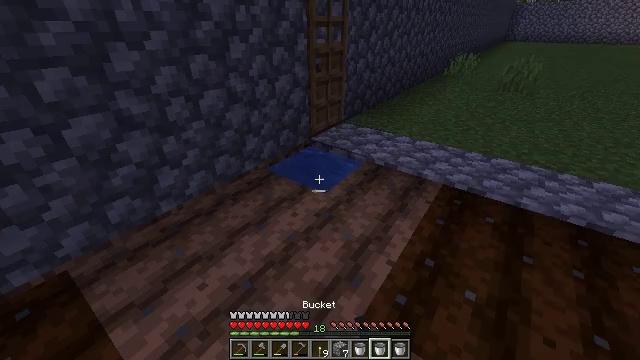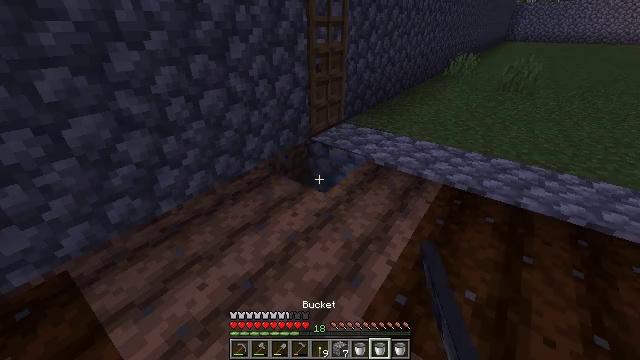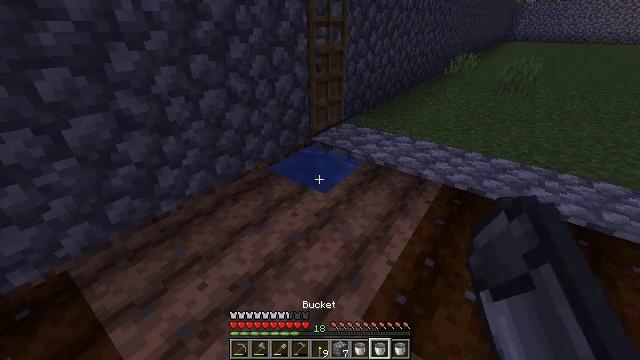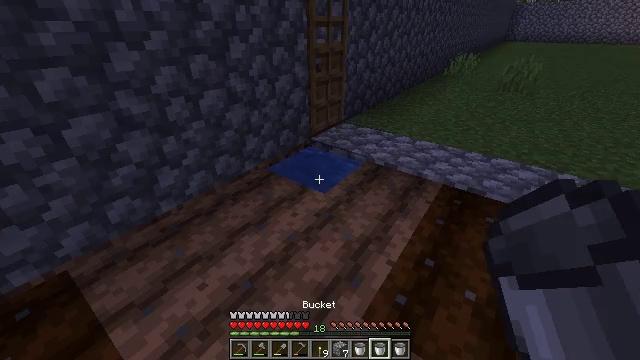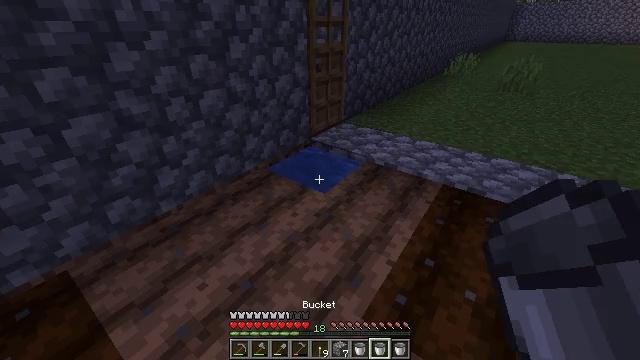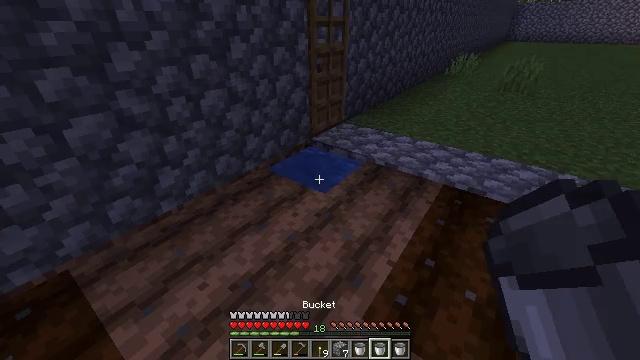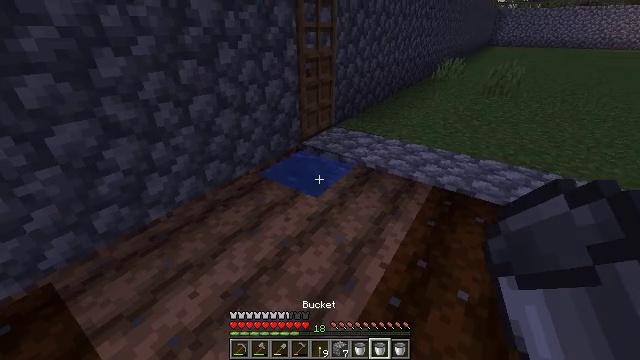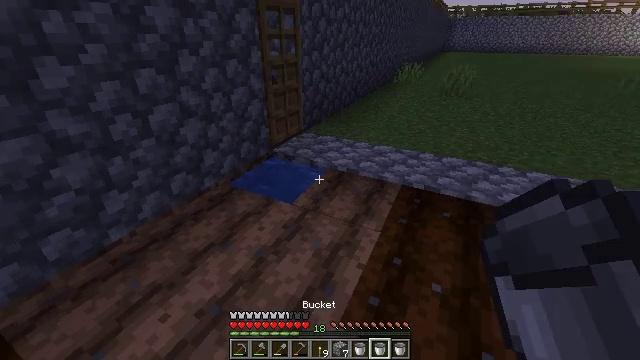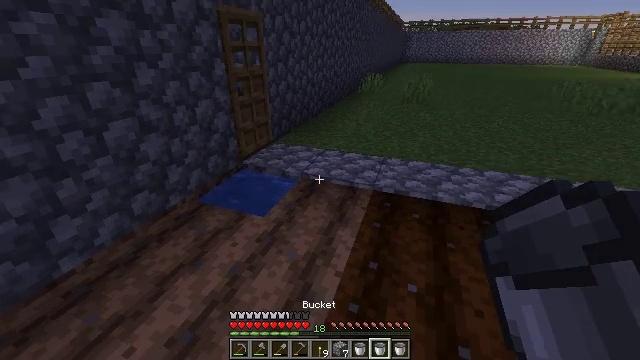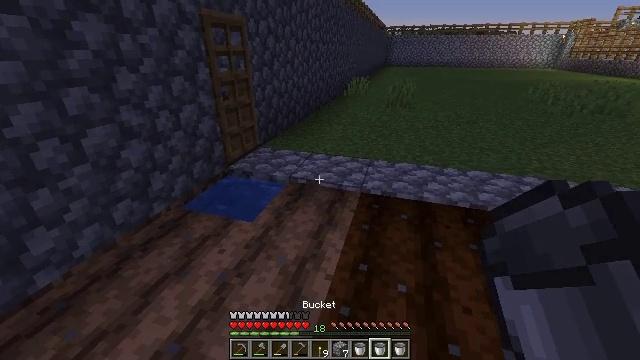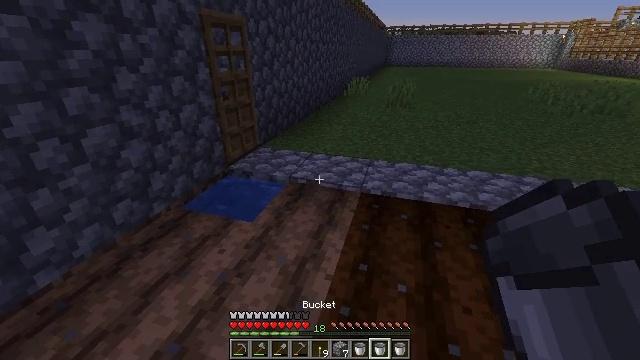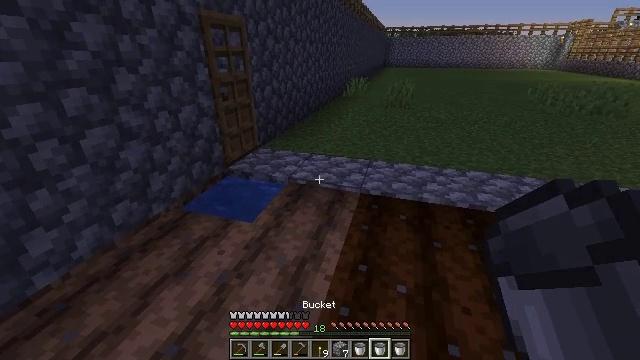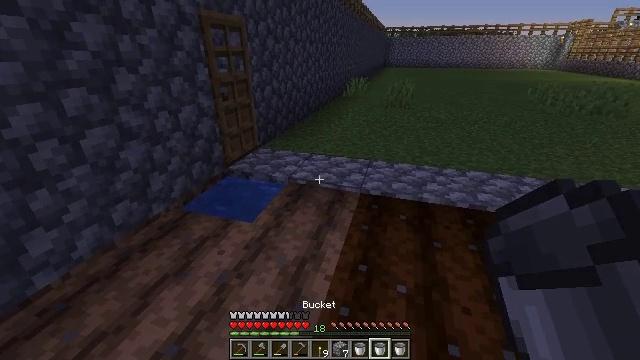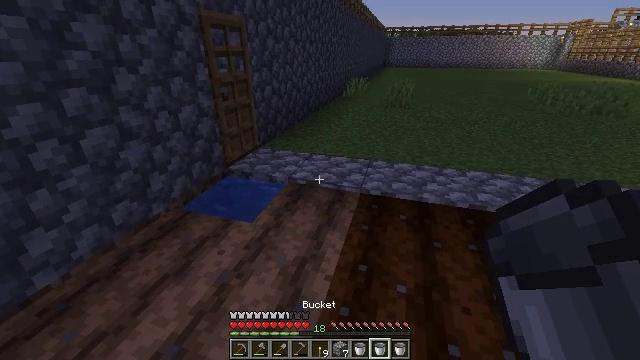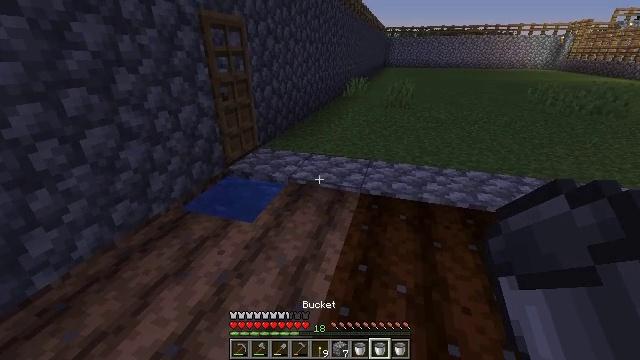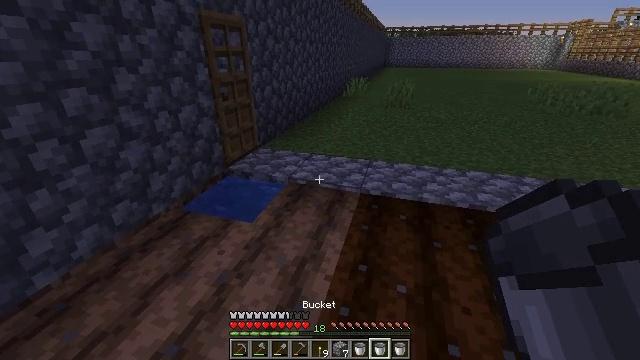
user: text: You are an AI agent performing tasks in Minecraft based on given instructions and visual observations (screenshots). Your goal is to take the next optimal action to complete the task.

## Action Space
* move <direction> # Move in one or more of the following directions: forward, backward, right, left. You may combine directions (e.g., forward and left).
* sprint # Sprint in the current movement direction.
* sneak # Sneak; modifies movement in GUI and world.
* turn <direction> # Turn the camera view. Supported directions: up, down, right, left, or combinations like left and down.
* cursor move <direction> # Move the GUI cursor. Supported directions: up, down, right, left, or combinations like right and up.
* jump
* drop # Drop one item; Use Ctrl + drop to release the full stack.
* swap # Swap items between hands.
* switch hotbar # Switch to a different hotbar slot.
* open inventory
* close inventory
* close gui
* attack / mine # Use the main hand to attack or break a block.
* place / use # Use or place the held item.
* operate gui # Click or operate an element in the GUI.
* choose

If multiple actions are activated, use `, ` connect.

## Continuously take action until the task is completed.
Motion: motion action
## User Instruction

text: Attack the farmland to gather it.
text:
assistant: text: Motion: no_op
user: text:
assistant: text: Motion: no_op
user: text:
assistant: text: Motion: no_op
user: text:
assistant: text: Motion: no_op
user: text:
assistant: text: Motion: no_op
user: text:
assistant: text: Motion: turn right
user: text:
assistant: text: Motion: turn right and up
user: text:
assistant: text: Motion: turn right and up
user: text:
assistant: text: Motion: turn right
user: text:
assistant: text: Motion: no_op
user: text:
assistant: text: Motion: no_op
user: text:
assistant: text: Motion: no_op
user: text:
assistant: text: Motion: no_op
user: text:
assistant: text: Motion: no_op
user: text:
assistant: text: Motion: no_op
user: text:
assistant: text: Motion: no_op
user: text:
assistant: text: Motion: no_op
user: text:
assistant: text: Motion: no_op
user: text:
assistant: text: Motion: no_op
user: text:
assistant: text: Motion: no_op
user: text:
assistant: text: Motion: no_op
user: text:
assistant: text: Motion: no_op
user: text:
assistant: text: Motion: no_op
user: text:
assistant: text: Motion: move forward
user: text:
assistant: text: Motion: move forward
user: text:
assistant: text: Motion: move forward
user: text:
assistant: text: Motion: move forward
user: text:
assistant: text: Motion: move forward
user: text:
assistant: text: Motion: move forward
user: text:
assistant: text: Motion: move forward